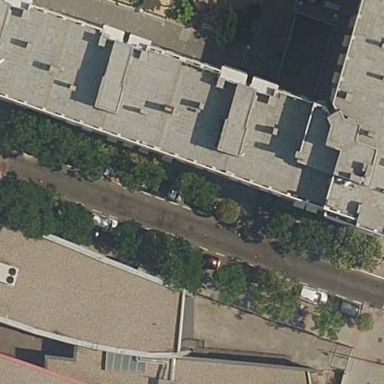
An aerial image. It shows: Image showing building with apartments.